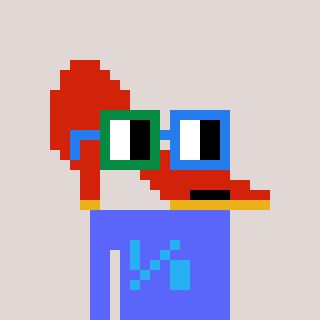
a pixel art character with square green and blue glasses, a highheel-shaped head and a purple-colored body on a warm background